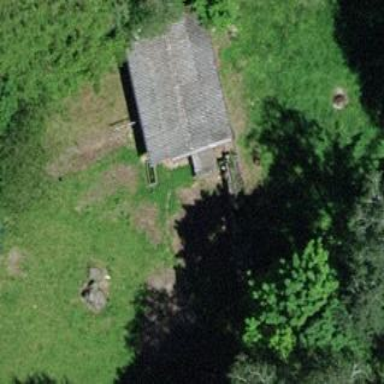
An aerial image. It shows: Shed building.